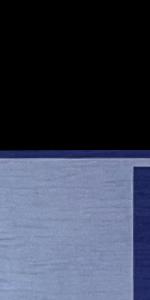
Label: Empty